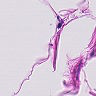
Metastatic tissue present: no